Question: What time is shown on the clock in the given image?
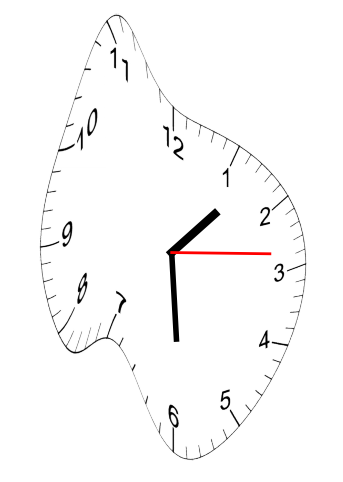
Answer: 01:29:14